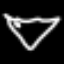
Label: diamond